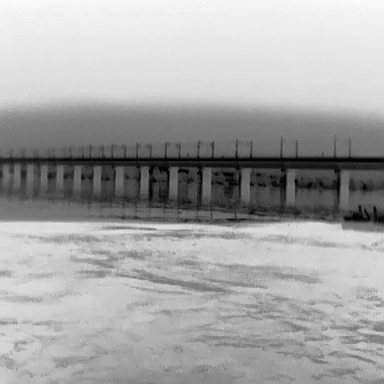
There is a canoe in the infrared image.